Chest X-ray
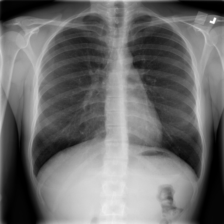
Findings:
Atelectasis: negative
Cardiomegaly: negative
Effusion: negative
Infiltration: negative
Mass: negative
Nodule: negative
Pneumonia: negative
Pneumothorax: positive
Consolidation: negative
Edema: negative
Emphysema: negative
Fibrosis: negative
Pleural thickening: negative
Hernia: negative